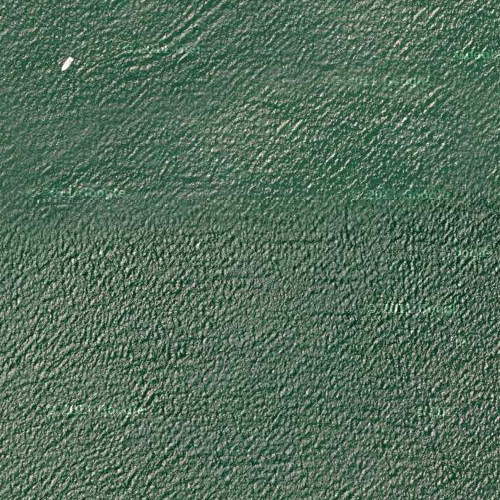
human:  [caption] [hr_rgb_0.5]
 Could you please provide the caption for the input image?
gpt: A part of ocean with deep green waters .

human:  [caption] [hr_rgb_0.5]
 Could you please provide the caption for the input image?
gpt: This is a part of deep green sparkling sea .

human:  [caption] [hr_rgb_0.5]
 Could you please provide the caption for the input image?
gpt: A part of deep green shining ocean .

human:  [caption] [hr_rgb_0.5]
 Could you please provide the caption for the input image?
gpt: This is a part of deep green sparkling sea .

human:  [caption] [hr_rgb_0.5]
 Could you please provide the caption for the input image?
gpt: This is a part of deep shining ocean .